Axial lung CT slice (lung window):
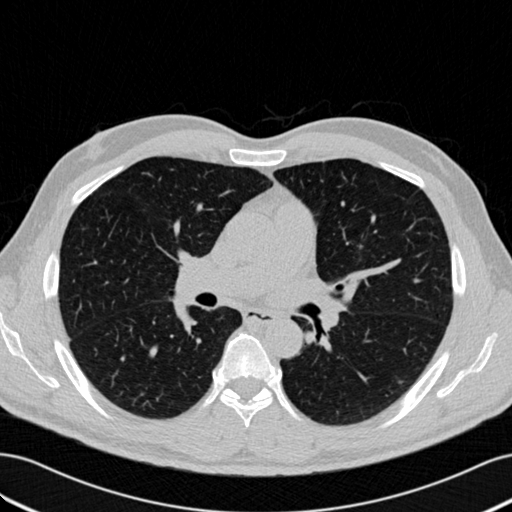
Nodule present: no